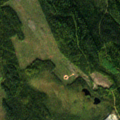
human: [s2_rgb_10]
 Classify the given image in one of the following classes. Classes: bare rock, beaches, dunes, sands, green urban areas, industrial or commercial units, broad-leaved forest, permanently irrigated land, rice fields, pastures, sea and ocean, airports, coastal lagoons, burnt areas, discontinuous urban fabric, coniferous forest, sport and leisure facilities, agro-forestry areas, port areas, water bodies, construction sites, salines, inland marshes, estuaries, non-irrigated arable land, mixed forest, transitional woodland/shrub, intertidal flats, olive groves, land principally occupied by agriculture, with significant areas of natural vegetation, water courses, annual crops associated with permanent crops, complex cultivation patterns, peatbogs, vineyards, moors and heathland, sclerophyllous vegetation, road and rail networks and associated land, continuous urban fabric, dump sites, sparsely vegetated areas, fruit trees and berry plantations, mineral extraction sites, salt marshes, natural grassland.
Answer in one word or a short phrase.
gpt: dump sites, coniferous forest, mixed forest, transitional woodland/shrub